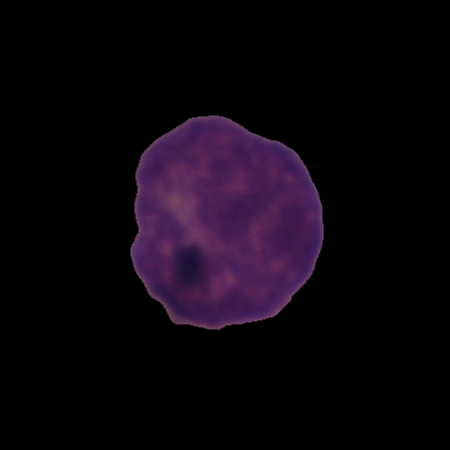
Label: healthy